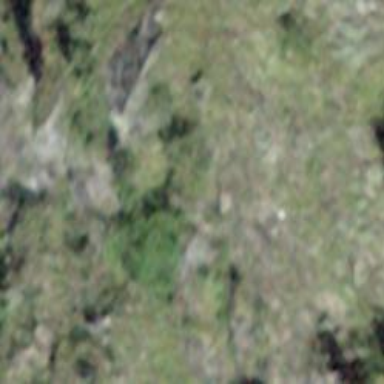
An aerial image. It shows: Natural cliff.